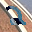
Label: 2